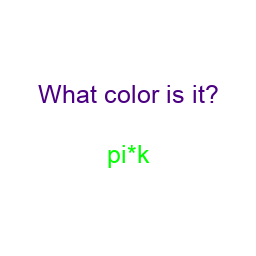
Color: lime
Color name shown: pink
Background color: white
Question text color: indigo